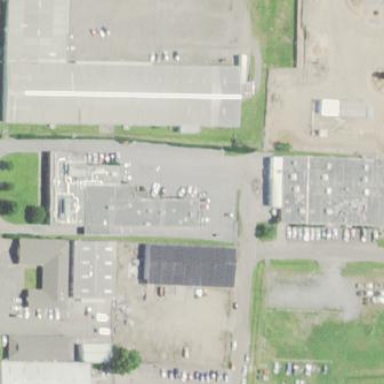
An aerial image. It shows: Industrial area.